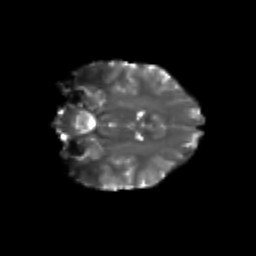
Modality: T2w
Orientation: coronal
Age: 20
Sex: female
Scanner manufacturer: siemens
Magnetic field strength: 3 T
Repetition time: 3.5 s
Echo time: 0.113 s